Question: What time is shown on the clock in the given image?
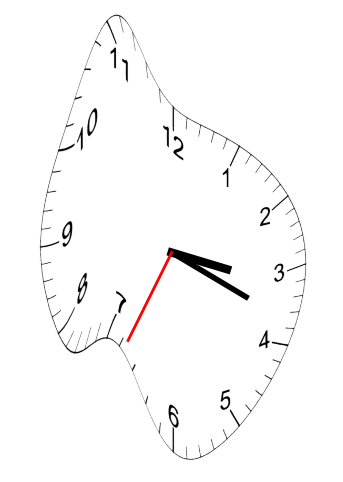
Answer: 03:18:34